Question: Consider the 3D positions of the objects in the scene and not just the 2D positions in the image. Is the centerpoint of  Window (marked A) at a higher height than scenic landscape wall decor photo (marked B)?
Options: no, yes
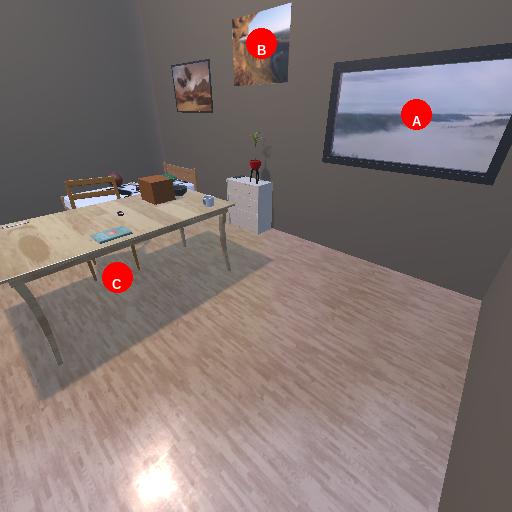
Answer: no